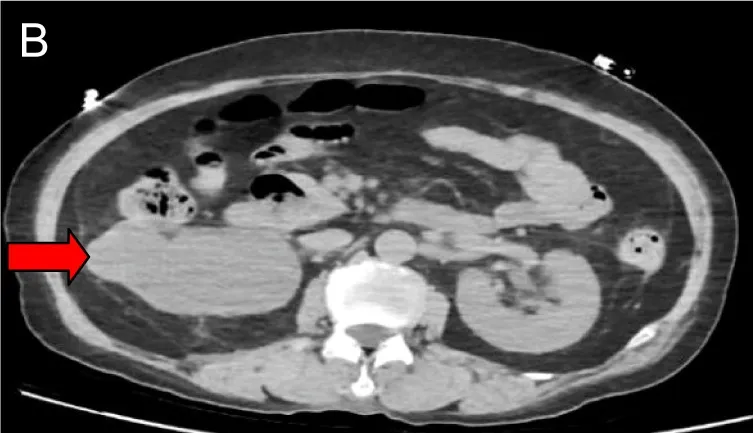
Imaging studies before treatment. Severe right hydronephrosis(cross-sectional) (B).
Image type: radiology (ct)